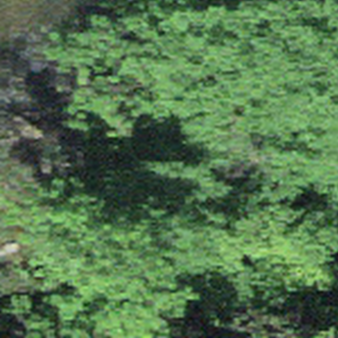
Label: other